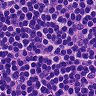
Metastatic tissue present: no